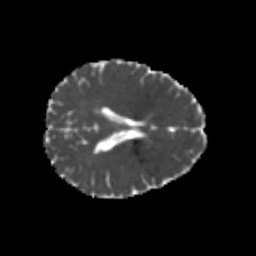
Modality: MD
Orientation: axial
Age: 24
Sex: female
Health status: healthy
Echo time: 0.074 s